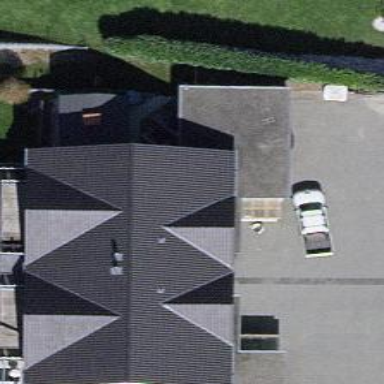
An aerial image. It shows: Simple house.